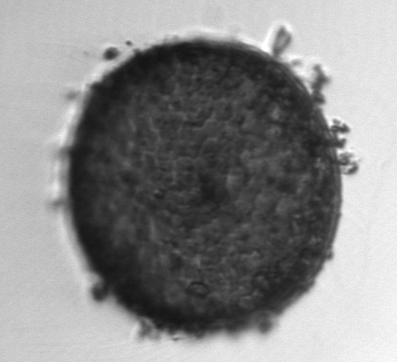
Label: Coscinodiscus